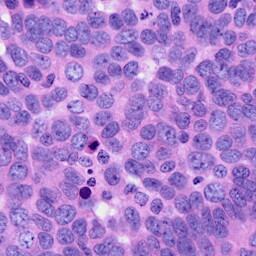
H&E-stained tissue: Ovarian